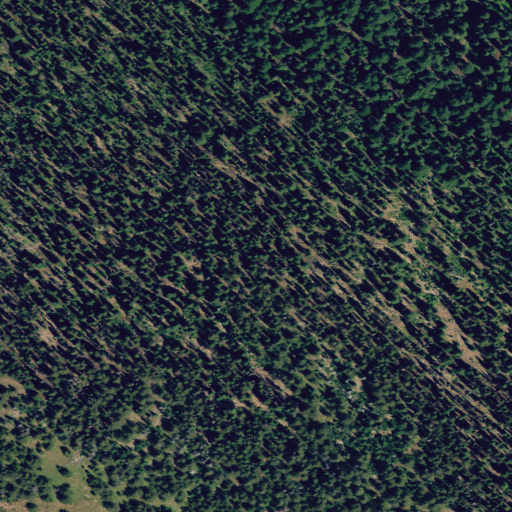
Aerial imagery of mountain in Oregon named Bald Mountain containing only evergreen forest